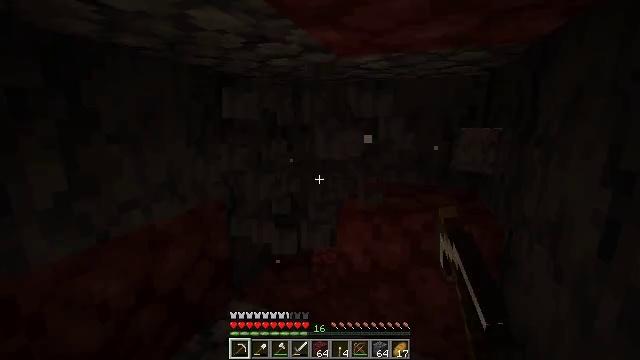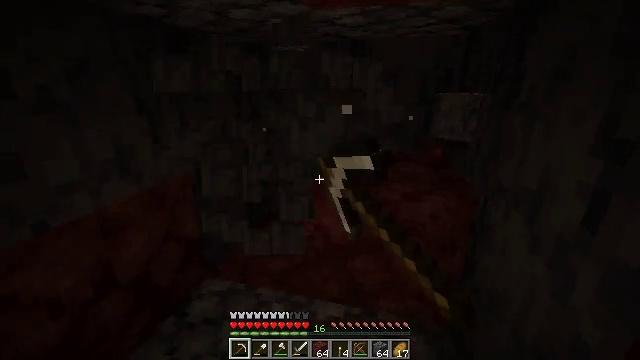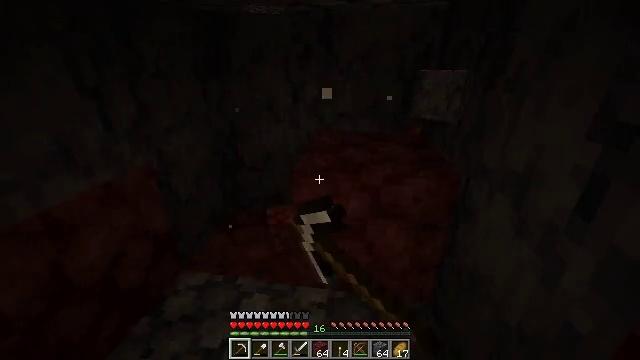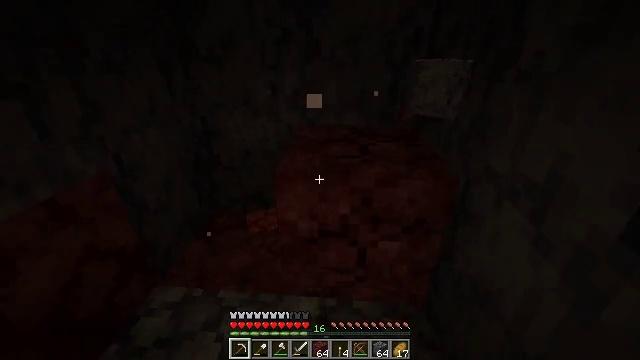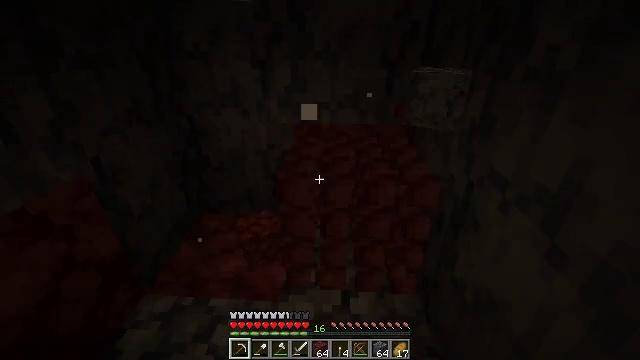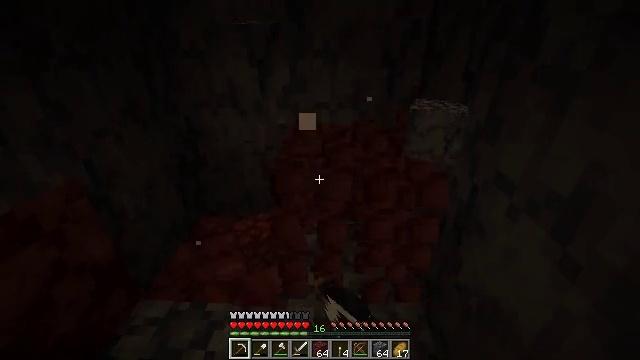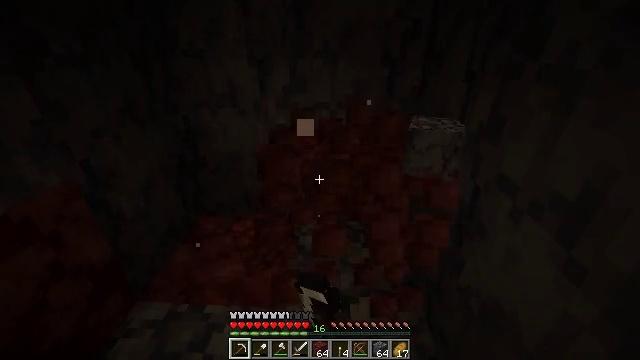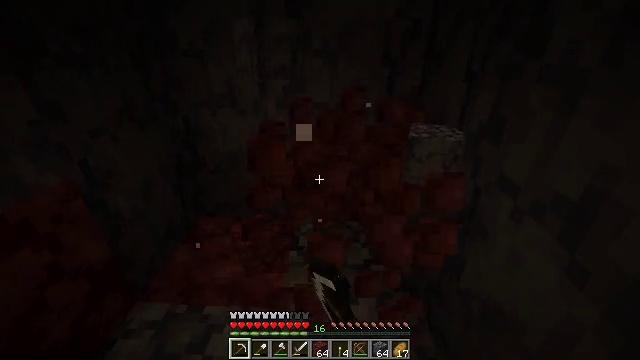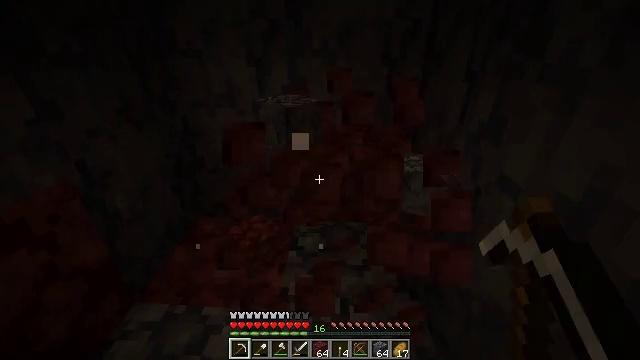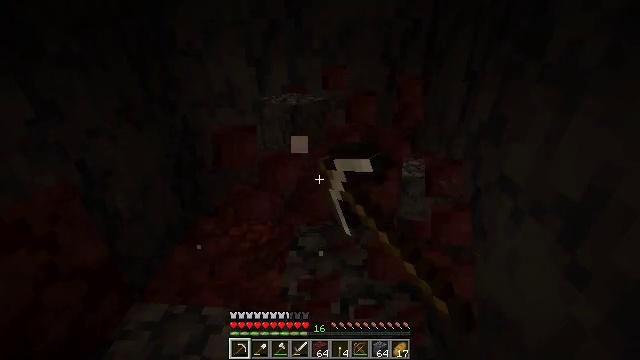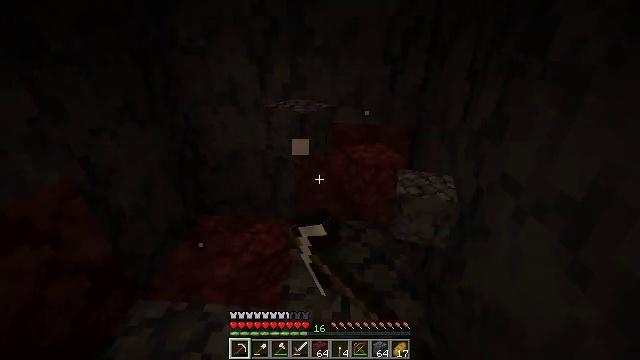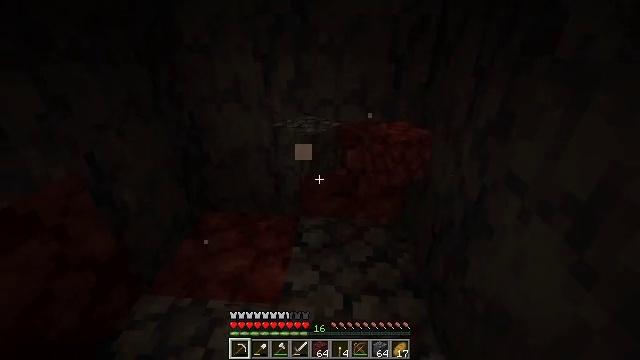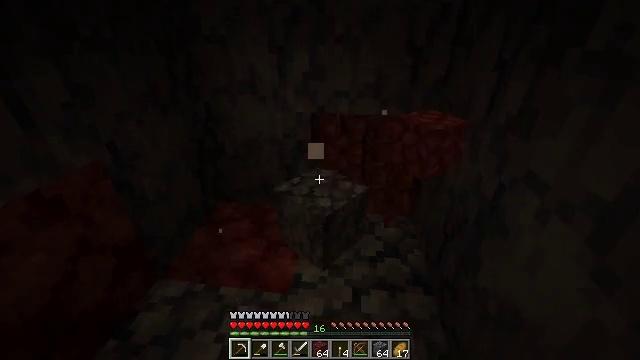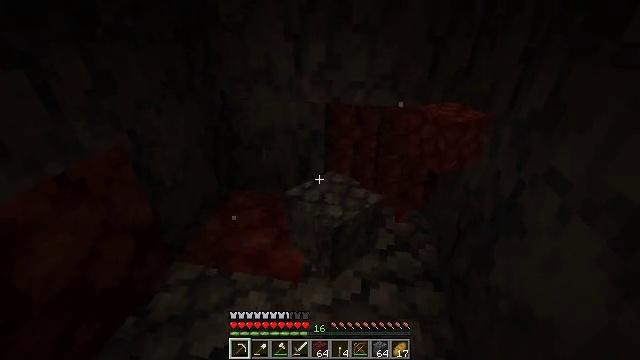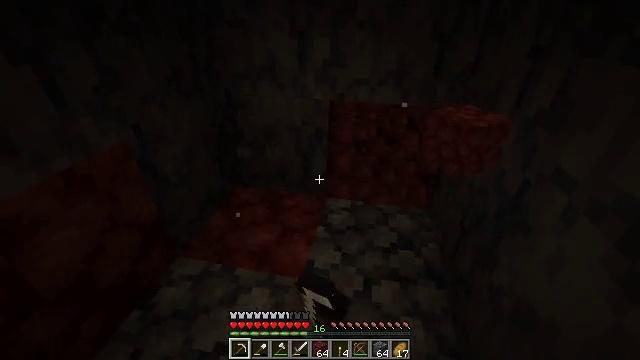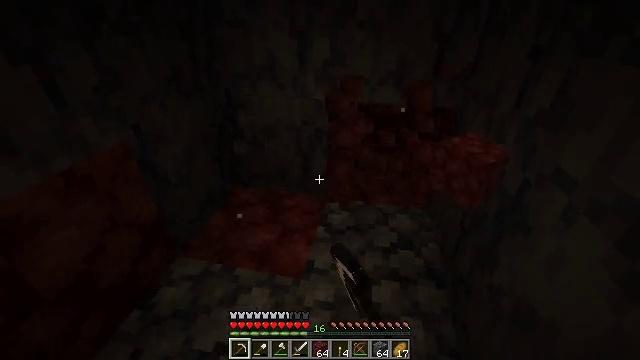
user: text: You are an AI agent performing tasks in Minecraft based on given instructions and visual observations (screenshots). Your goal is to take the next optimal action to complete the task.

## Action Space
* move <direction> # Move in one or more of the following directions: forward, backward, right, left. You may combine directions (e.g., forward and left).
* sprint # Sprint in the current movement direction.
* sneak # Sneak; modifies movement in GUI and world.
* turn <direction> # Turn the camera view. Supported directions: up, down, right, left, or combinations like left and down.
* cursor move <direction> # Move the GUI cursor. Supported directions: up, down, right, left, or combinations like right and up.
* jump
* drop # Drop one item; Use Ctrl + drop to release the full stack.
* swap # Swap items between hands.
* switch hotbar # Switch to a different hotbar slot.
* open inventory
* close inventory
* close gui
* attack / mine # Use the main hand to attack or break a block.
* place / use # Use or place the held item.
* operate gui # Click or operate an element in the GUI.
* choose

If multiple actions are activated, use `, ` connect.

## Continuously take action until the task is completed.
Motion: motion action
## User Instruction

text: Attack the netherrack to gather it.
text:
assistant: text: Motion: move forward, turn right and down, attack / mine
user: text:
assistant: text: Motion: move forward, turn right and down, attack / mine
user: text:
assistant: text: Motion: turn right and down, attack / mine
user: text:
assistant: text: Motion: turn right, attack / mine
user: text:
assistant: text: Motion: attack / mine
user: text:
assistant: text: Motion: attack / mine
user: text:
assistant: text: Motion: attack / mine
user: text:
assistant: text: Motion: attack / mine
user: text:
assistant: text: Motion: attack / mine
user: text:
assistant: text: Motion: attack / mine
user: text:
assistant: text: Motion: attack / mine
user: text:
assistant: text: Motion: turn left and down, attack / mine
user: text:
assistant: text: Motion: turn left and down, attack / mine
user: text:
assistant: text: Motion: attack / mine
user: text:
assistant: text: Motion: attack / mine
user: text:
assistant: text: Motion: attack / mine
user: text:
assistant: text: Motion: attack / mine